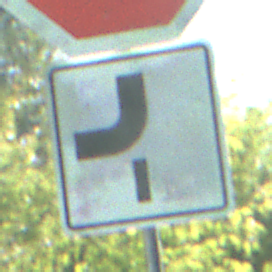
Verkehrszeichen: VerlaufVorfahrtsstrasse7
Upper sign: Stop
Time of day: MorningAfternoon
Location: Outdoor (Nature)
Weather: Clear
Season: NotSpecified
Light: Natural